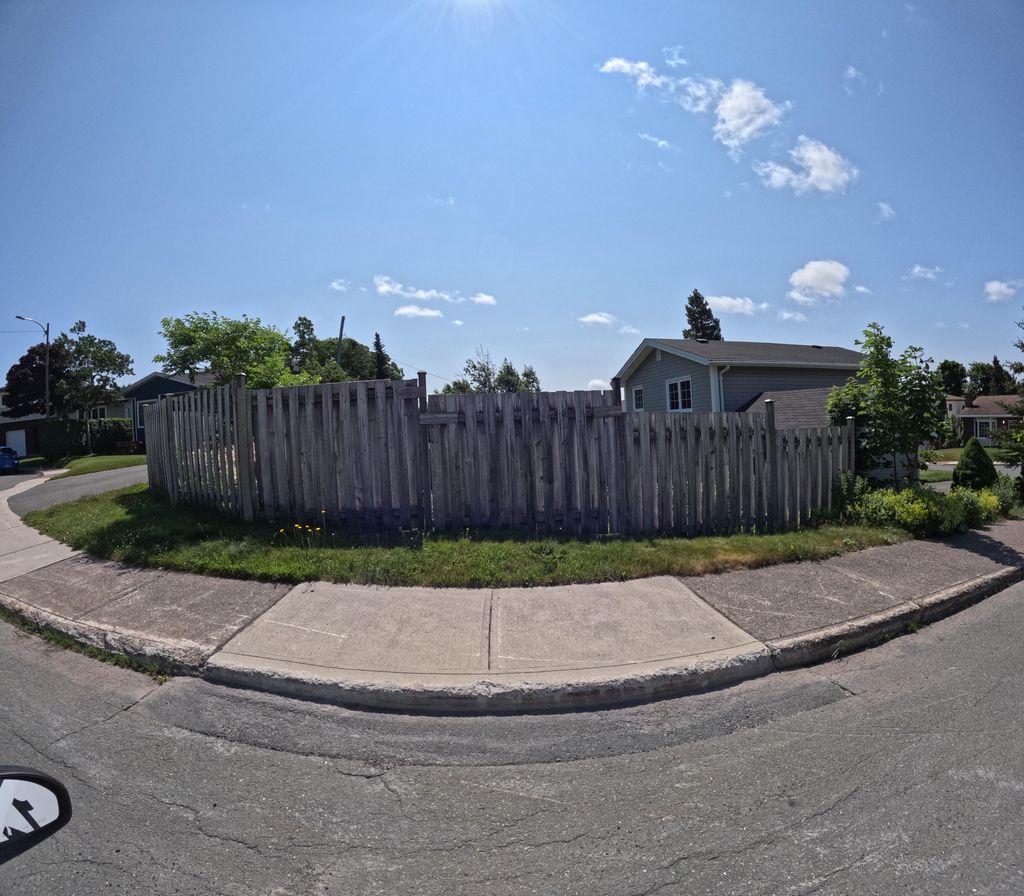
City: st_johns